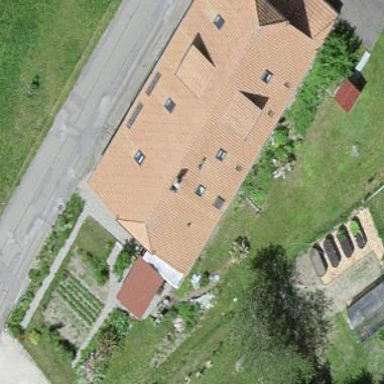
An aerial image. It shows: Farm building.